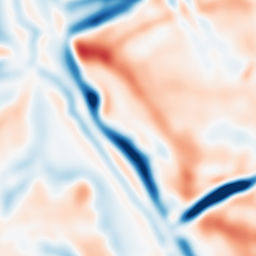
Category: multiscale
Decomposition family: dog
Decomposition parameters: sigma_low: 5
sigma_high: 10
Upsampling method: linear_exact
Upsampling parameters: scale: 4
Upsampling scale: 4